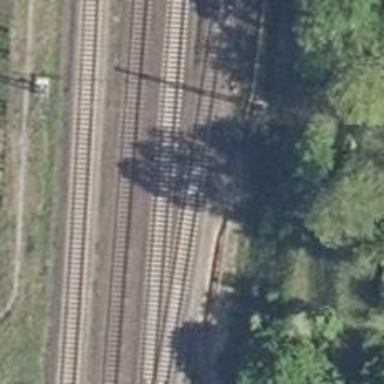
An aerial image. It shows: Railway milestone.